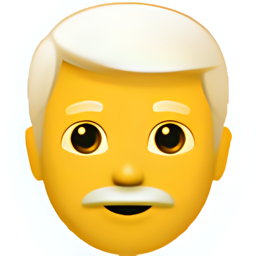
Name: man white haired
Emoji: 👨‍🦳
Group: People & Body
Sub-group: person